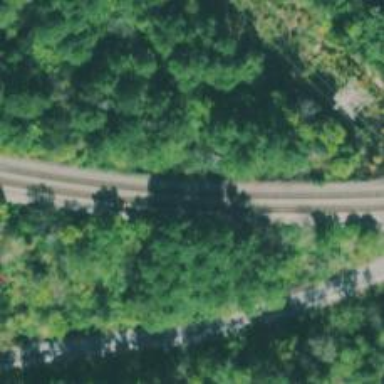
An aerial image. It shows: Railway track.